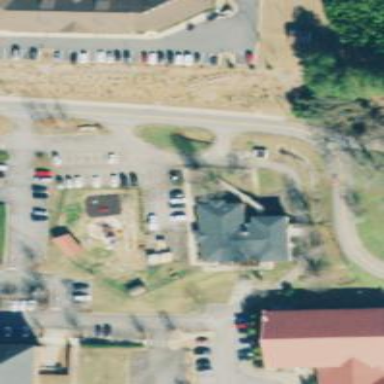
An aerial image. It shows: Parking area.